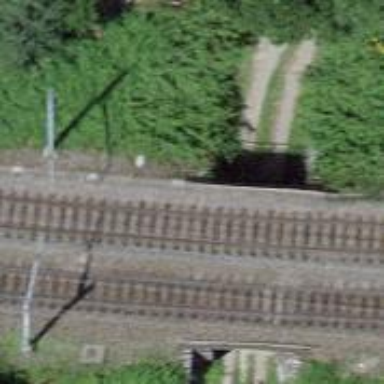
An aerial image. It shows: Track road passing through tunnel with excellent visibility.